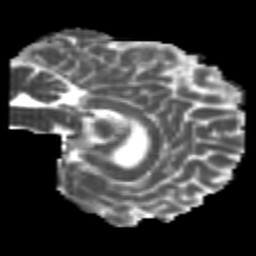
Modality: MD
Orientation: sagittal
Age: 21
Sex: male
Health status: healthy
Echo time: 0.074 s